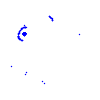
Particle: proton